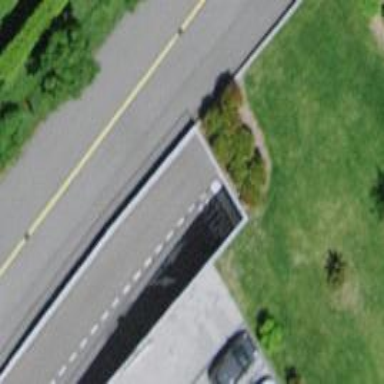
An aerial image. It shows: Parking entrance.